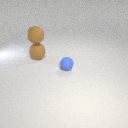
large brown rubber sphere behind small blue rubber sphere